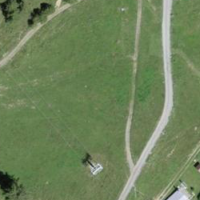
EUNIS habitat code: 23
Species observed at this site:
Astrantia major
Plantago media